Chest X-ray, AP view. Patient: 14 years old, sex M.
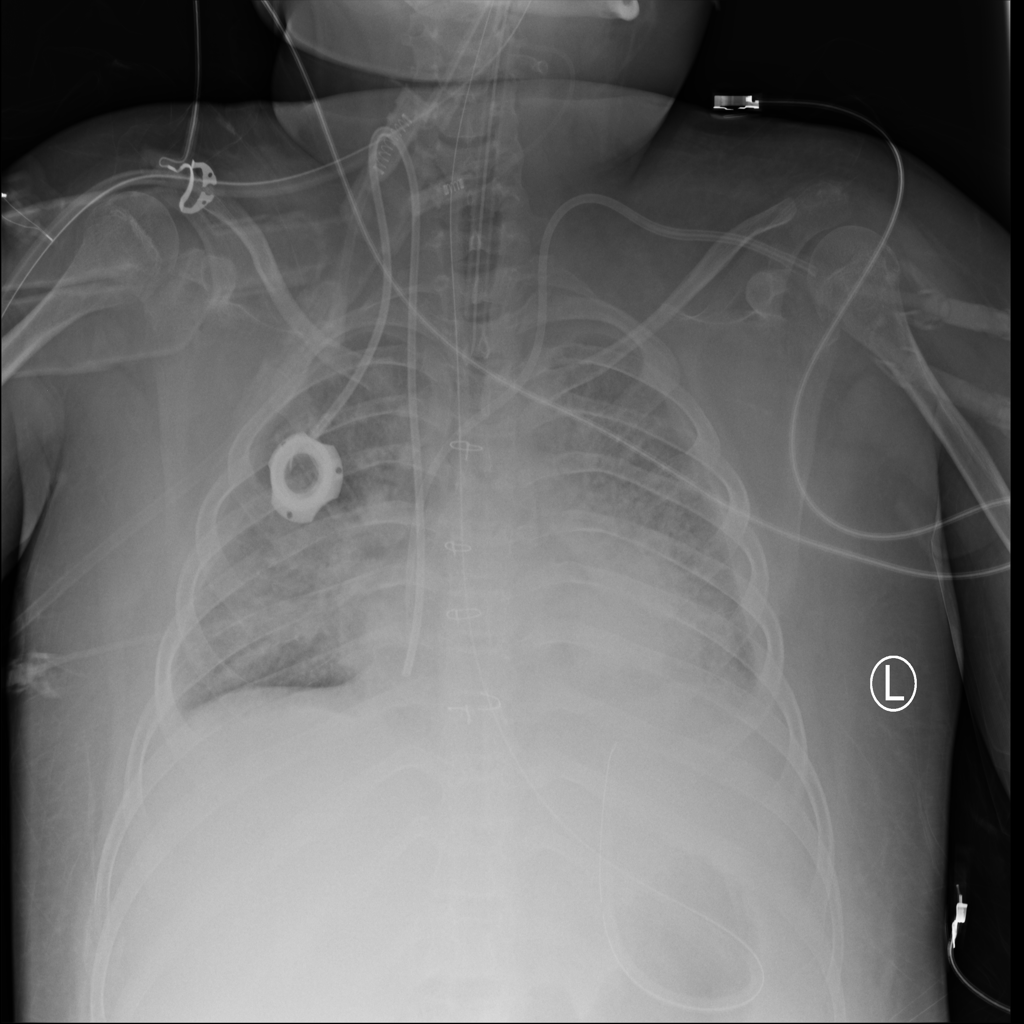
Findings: Consolidation, Infiltration